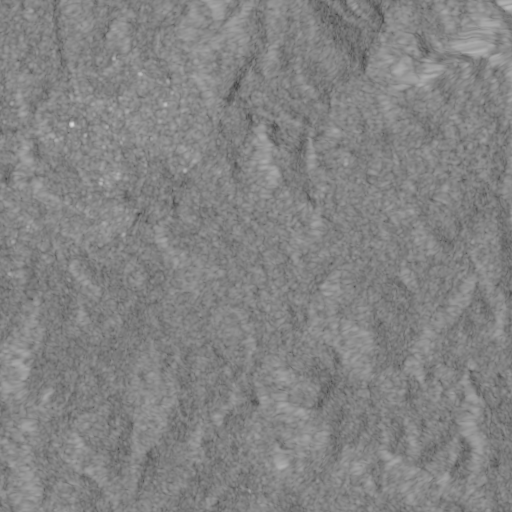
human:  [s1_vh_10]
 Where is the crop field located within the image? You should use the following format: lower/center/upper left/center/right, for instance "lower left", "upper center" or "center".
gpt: The crop field is located in the center left of the image.
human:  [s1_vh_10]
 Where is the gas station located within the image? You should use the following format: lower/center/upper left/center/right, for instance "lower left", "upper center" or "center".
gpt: The gas station is located in the upper left of the image.
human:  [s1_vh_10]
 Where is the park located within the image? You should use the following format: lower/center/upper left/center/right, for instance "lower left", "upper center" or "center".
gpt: The park is located in the left of the image.
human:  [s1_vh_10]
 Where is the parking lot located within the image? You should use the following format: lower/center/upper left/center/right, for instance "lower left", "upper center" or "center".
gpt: The parking lot is located in the upper left of the image.
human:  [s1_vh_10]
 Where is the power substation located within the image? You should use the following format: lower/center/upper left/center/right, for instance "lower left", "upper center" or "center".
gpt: The power substation is located in the center left of the image.
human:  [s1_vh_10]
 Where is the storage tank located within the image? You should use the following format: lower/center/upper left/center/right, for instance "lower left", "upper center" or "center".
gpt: The storage tank is located in the upper center of the image.
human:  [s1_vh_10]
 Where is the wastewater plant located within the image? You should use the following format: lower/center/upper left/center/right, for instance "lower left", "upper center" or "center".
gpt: The wastewater plant is located in the upper center of the image.
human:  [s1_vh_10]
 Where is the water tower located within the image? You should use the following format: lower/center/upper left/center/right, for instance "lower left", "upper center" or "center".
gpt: The water tower is located in the upper left of the image.
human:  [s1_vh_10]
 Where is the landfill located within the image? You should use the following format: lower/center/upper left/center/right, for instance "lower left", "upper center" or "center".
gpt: There is no landfill in the image.

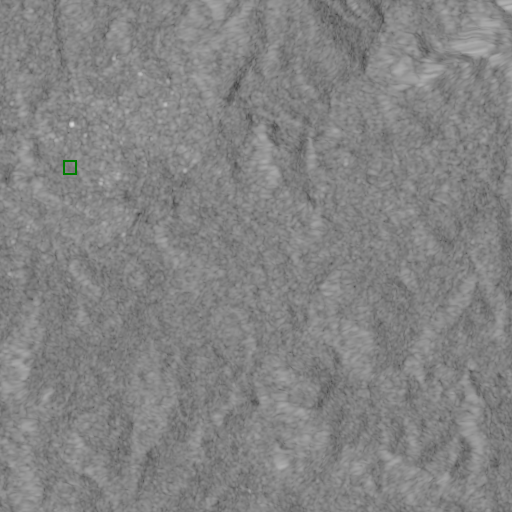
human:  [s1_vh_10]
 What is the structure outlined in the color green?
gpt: The structure outlined in green is a park.
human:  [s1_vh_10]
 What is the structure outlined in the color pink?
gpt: There is no pink outline.